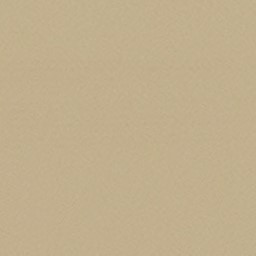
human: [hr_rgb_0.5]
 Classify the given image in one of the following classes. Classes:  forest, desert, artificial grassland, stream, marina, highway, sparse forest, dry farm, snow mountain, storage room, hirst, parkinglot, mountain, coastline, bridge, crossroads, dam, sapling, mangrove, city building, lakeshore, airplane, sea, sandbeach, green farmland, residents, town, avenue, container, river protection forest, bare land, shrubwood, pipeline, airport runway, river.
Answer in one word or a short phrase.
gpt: desert